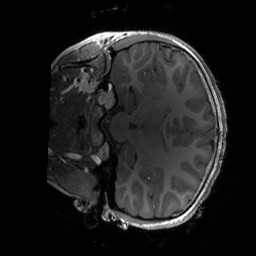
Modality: T1w
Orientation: coronal
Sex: female
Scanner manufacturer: siemens
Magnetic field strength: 3 T
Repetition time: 1.9 s
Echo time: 0.00243 s